【题型】解答题　【知识点】解析几何　【难度】hard
在平面直角坐标系中，已知矩形$ABCD$的长$|AB|=2$，宽$|AD|=1$，$AB$、$AD$边分别在$x$轴、$y$轴的正半轴上，$A$点与坐标原点重合，如下图所示。

\vspace{2em}

\noindent (1)求折叠前直线$AC$与直线$BD$所成角（锐角）的余弦值；

\noindent (2)若折痕所在直线的斜率为$k$，求折痕所在直线的方程（用斜率$k$表示）；

\noindent (3)求折痕的长的最大值。

\noindent 可能用到的结论：函数$f(x)=\dfrac{(x+1)^2}{x}$在$\left(0,\dfrac{1}{2}\right)$上递减，在$\left(\dfrac{1}{2},+\infty\right)$上递增。
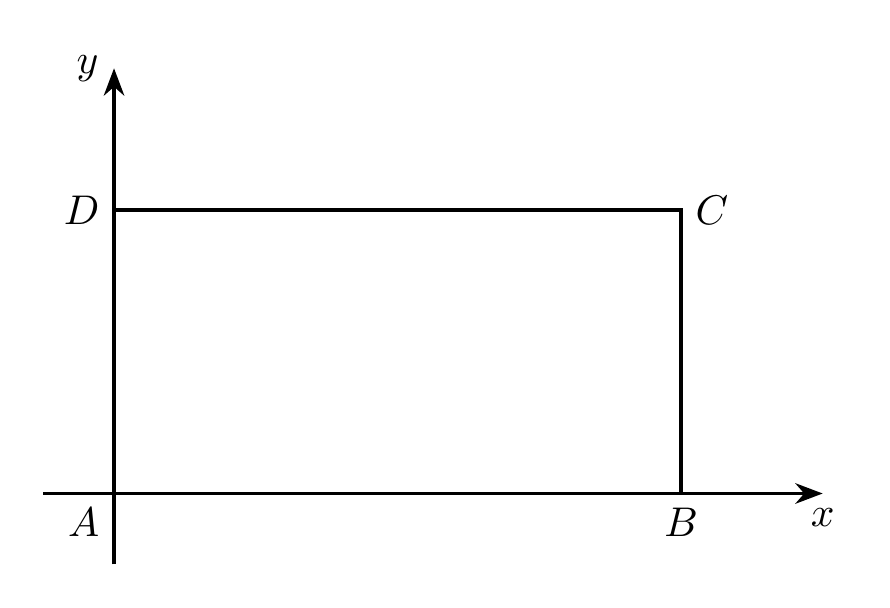
【解答】
\noindent 【答案】(1)$\dfrac{3}{5}$

\noindent (2)$y=\begin{cases} \dfrac{1}{2}, k=0 \\ y=kx+\dfrac{k^2+1}{2}, -2\leqslant k<0 \end{cases}$

\noindent (3)$2(\sqrt{6}-\sqrt{2})$

\vspace{1em}

\noindent 【分析】（1）根据余弦定理即可求解，或者利用向量的夹角公式求解，也可以利用两点斜率公式，结合到角公式，即可利用三角恒等变换求解，

\noindent （2）当$k=0$时，此时$A$点与$D$点重合，折痕所在的直线方程$y=\dfrac{1}{2}$。当$k\neq0$时，将矩形折叠后$A$点落在线段$DC$上的点记为$G(a,1)$，可知：$A$与$G$关于折痕所在的直线对称，有$k_{OG}\cdot k=-1$，解得$a=-k$。故$G$点坐标为$G(-k,1)$，可得$OG$中点$M$的坐标，利用点斜式求得折痕所在的直线方程。

\noindent （3）分三种情况先求得$P$、$Q$的坐标，再利用两点之间的距离公式、二次函数的单调性，即可得出$|PQ|$的最大值。

\vspace{1em}

\noindent 【解析】（1）法一：设$AC$与$BD$交于点$O$，则$\angle AOD=\theta$。

\noindent 在$\triangle AOD$中，$OA=OD=\dfrac{1}{2}AC=\dfrac{\sqrt{5}}{2}$，

\noindent 在$\triangle AOD$中，由余弦定理得$\cos\theta = \cos\angle AOD = \dfrac{OA^2+OD^2-AD^2}{2OA\cdot OD} = \dfrac{\left(\dfrac{\sqrt{5}}{2}\right)^2 + \left(\dfrac{\sqrt{5}}{2}\right)^2 - 1^2}{2\times\dfrac{\sqrt{5}}{2}\times\dfrac{\sqrt{5}}{2}} = \dfrac{3}{5}$，

\noindent 故直线$AC$与直线$BD$所成角$\theta$的余弦值为$\dfrac{3}{5}$。

\noindent 法二：由题设得$A(0,0), B(2,0), C(2,1), D(0,1)$。

\noindent $\therefore \overrightarrow{AC}=(2,1)$，$\overrightarrow{BD}=(-2,1)$。

\noindent $\therefore \cos\theta = |\cos\langle\overrightarrow{AC},\overrightarrow{BD}\rangle| = \dfrac{|\overrightarrow{AC}\cdot\overrightarrow{BD}|}{|\overrightarrow{AC}||\overrightarrow{BD}|} = \dfrac{|2\times(-2)+1\times1|}{\sqrt{2^2+1^2}\times\sqrt{(-2)^2+1^2}} = \dfrac{3}{5}$，

\noindent 故直线$AC$与直线$BD$所成角$\theta$的余弦值为$\dfrac{3}{5}$。

\noindent 法三：由题设得$A(0,0), B(2,0), C(2,1), D(0,1)$。

\noindent $\therefore k_{AC}=\dfrac{1-0}{2-0}=\dfrac{1}{2}$，$k_{BD}=\dfrac{1-0}{0-2}=-\dfrac{1}{2}$，

\noindent $\therefore \tan\theta = \left| \dfrac{k_{AC}-k_{BD}}{1+k_{AC}\cdot k_{BD}} \right| = \left| \dfrac{\dfrac{1}{2}-\left(-\dfrac{1}{2}\right)}{1+\dfrac{1}{2}\times\left(-\dfrac{1}{2}\right)} \right| = \dfrac{4}{3}$，

\noindent $\therefore \cos\theta = \sqrt{\dfrac{1}{1+\tan^2\theta}} = \sqrt{\dfrac{1}{1+\left(\dfrac{4}{3}\right)^2}} = \dfrac{3}{5}$，

\noindent 故直线$AC$与直线$BD$所成角$\theta$的余弦值为$\dfrac{3}{5}$。

\vspace{1em}

\noindent （2）①当$k=0$时，此时$A$点与$D$点重合，折痕所在的直线方程$y=\dfrac{1}{2}$。

\noindent ②当$k\neq0$时，将矩形折叠后$A$点落在线段$CD$上的点为$G(a,1)(0<a\leqslant2)$，

\noindent 所以$A$与$G$关于折痕所在的直线对称，有$k_{AG}\cdot k=-1$，$\dfrac{1}{a}k=-1$，即$a=-k$。

\noindent 故$G$点坐标为$G(-k,1)(-2\leqslant k<0)$

\noindent 从而折痕所在的直线与$AG$的交点坐标（即线段$AG$的中点）为$M\left(-\dfrac{k}{2},\dfrac{1}{2}\right)$。

\noindent 折痕所在的直线方程$y-\dfrac{1}{2}=k\left(x+\dfrac{k}{2}\right)$，即$y=kx+\dfrac{k^2+1}{2}(-2\leqslant k<0)$。

\noindent 由①②得折痕所在的直线方程为$y=\begin{cases} \dfrac{1}{2}, k=0 \\ y=kx+\dfrac{k^2+1}{2}, -2\leqslant k<0 \end{cases}$。

\vspace{1em}

\noindent （3）(i) 当$k=0$时，折痕的长为2；

\noindent (ii) 当$-2\leqslant k<0$时，

\noindent ①如下图，折痕所在的直线与边$AD$、$BC$的交点坐标为$N\left(0,\dfrac{k^2+1}{2}\right)$，$P\left(2,2k+\dfrac{k^2+1}{2}\right)$。

\noindent 这时$2k+\dfrac{k^2+1}{2}>0$，则$-2+\sqrt{3}<k<0$，故$y=|PN|^2=4+4k^2=4(1+k^2)\in\left(4,16(2-\sqrt{3})\right)$。

\noindent ②如下图，折痕所在的直线与边$AD$、$AB$的交点坐标为$N\left(0,\dfrac{k^2+1}{2}\right)$，$P\left(-\dfrac{k^2+1}{2k},0\right)$。

\noindent 这时$2k+\dfrac{k^2+1}{2}\leqslant0$，则$-1\leqslant k\leqslant-2+\sqrt{3}$，$y=|PN|^2=\left(\dfrac{k^2+1}{2}\right)^2+\left(-\dfrac{k^2+1}{2k}\right)^2=\dfrac{(k^2+1)^3}{4k^2}$。

\noindent 令$x=k^2$，其中$7-4\sqrt{3}\leqslant x\leqslant1$，则$y=|PN|^2=\dfrac{1}{4}\dfrac{(x+1)^3}{x}$，令$g(x)=\dfrac{1}{4}\dfrac{(x+1)^3}{x}$。

\noindent $\because$函数$f(x)=\dfrac{(x+1)^3}{x}$在$\left(0,\dfrac{1}{2}\right)$上递减，在$\left(\dfrac{1}{2},+\infty\right)$上递增。

\noindent $\therefore g(x)=\dfrac{1}{4}\dfrac{(x+1)^3}{x}$在$\left[7-4\sqrt{3},\dfrac{1}{2}\right]$上递减，在$\left[\dfrac{1}{2},1\right]$上递增。

\noindent $\because g(7-4\sqrt{3})=\dfrac{1}{4}\dfrac{(8-4\sqrt{3})^3}{7-4\sqrt{3}}=16(2-\sqrt{3})$，$g\left(\dfrac{1}{2}\right)=\dfrac{27}{16}$，$g(1)=2$。

\noindent $\therefore g(x)\in\left[\dfrac{27}{16},16(2-\sqrt{3})\right]$，即$y=|PN|^2\in\left[\dfrac{27}{16},16(2-\sqrt{3})\right]$。

\noindent ③如下图，折痕所在的直线与边$CD$、$AB$的交点坐标为$N\left(\dfrac{1-k^2}{2k},1\right)$，$P\left(-\dfrac{k^2+1}{2k},0\right)$。

\noindent 这时$-2\leqslant k<-1$，$y=|PN|^2=\left(\dfrac{1}{k}\right)^2+1\in\left[\dfrac{5}{4},2\right)$。

\noindent 综上述$y_{max}=16(2-\sqrt{3})$，即折痕的长度平方的最大值为$16(2-\sqrt{3})$，

\noindent 所以折痕的长度的最大值$\sqrt{16(2-\sqrt{3})}=2(\sqrt{6}-\sqrt{2})$。

\vspace{1em}

\noindent 【点睛】方法点睛：本题考查了关于折叠问题转化为轴对称问题，利用直线的方程、中点坐标公式、相互垂直的直线斜率之间的关系、两点之间的距离公式、二次函数的单调性求解。

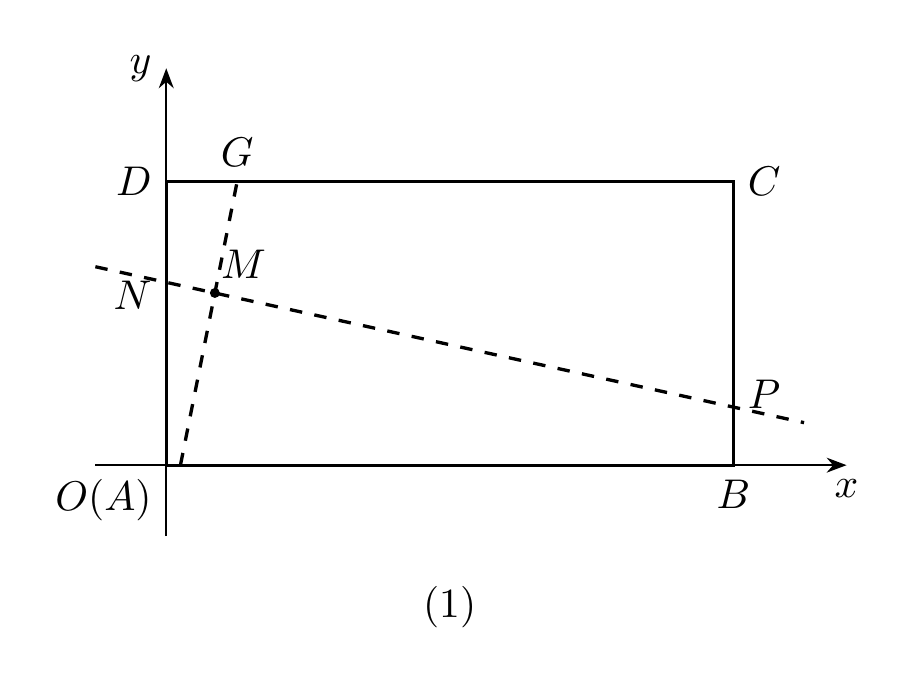
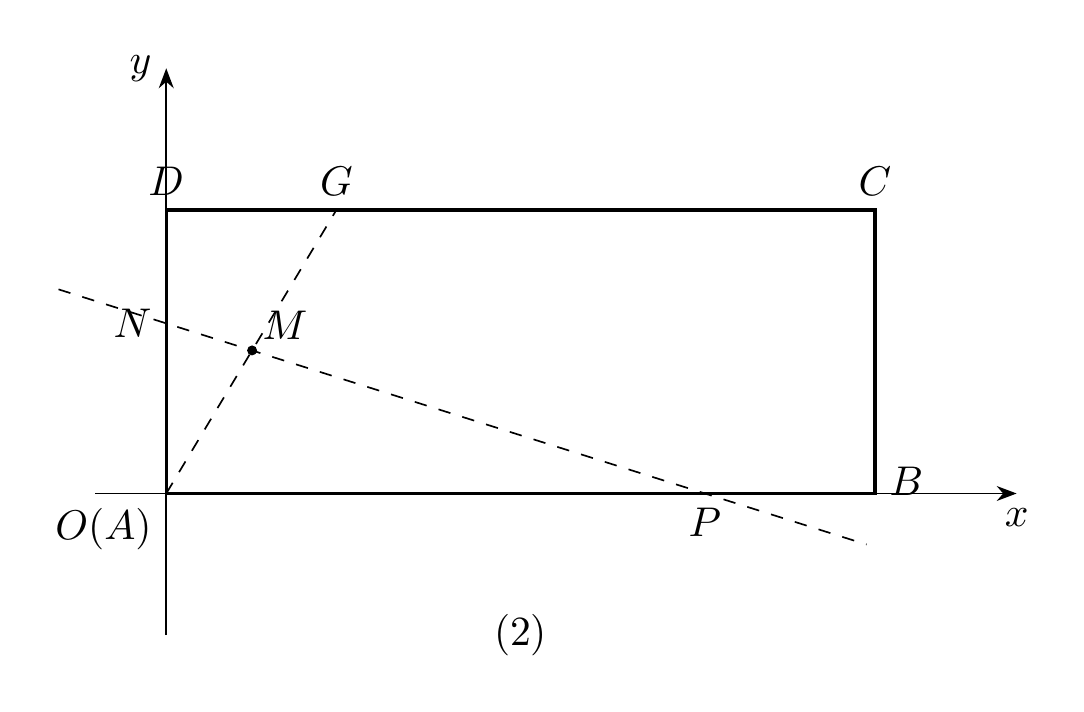
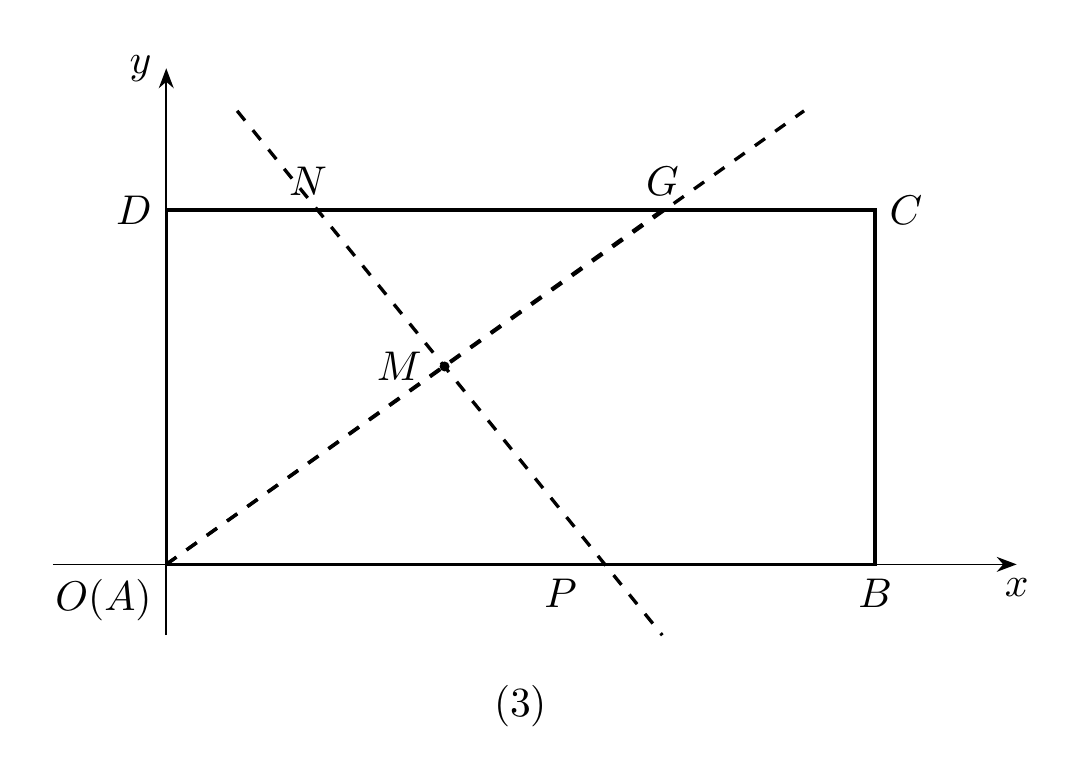